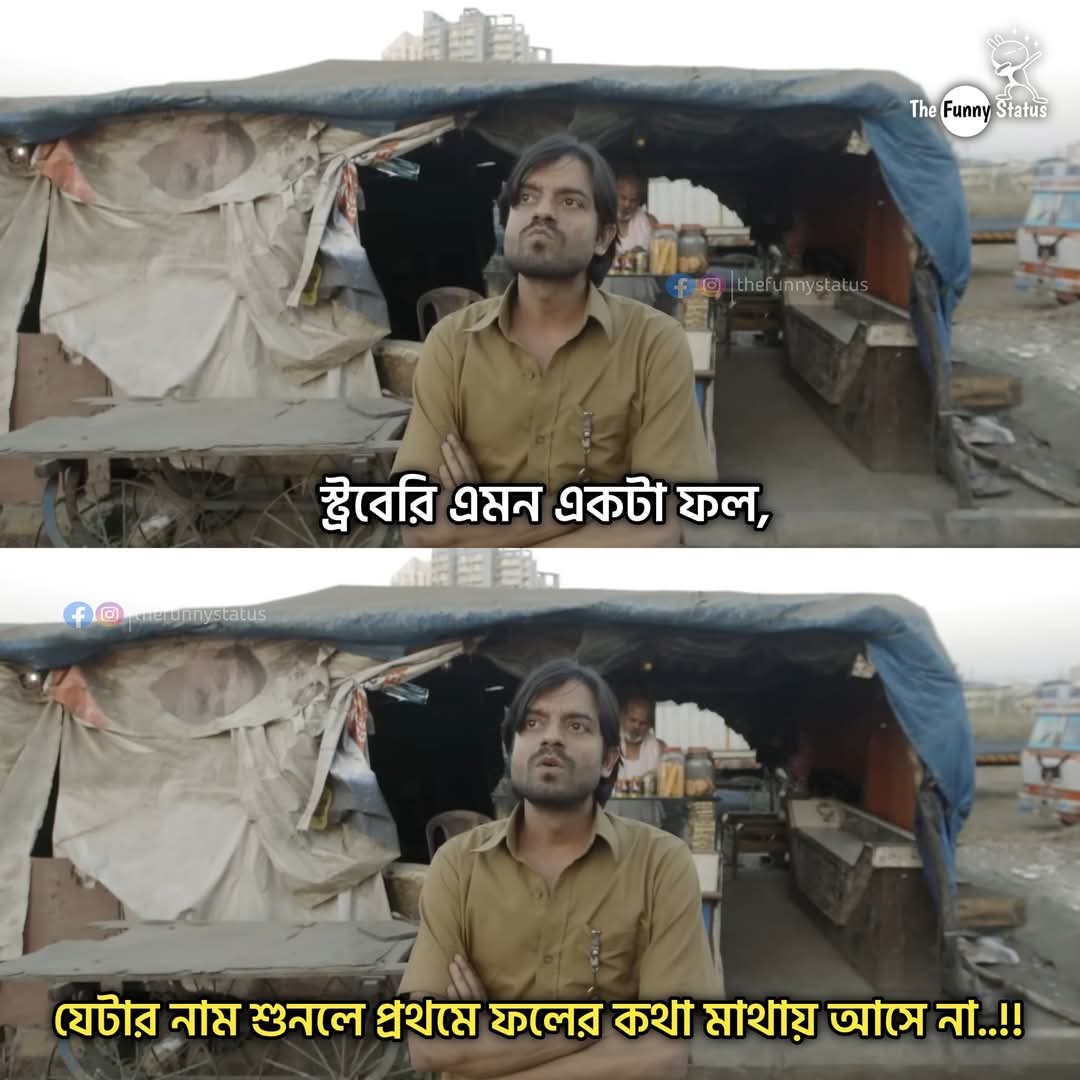
Text: স্ট্রবেরি এমন একটা ফল,
যেটার নাম শুনলে প্রথমে ফলের কথা মাথায় আসে না..!!
Label: Non Hate